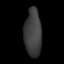
Tissue: lung
Cell type: Epithelial cells
Senescence score: 0.1531
Nuclear area (px): 806
Mean DAPI intensity: 61.664